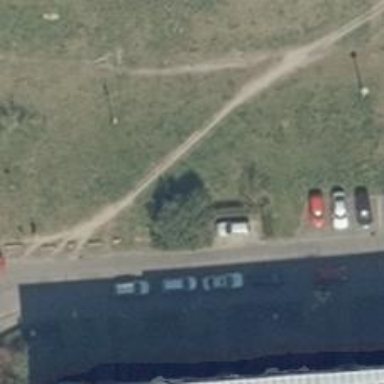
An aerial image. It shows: Footway along the road.